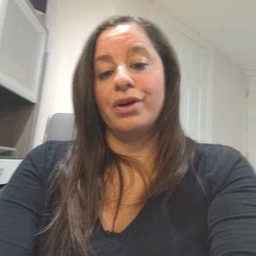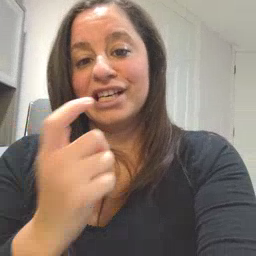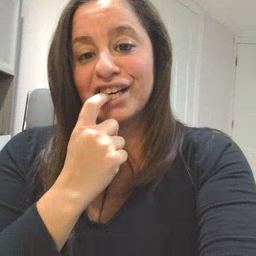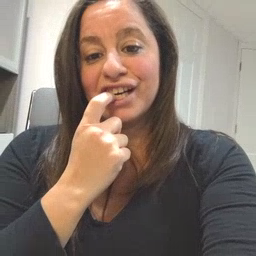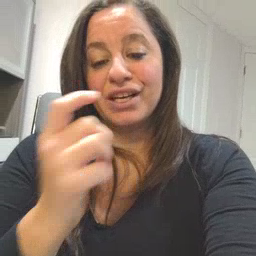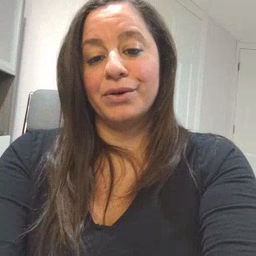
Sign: tooth